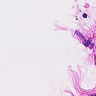
Metastatic tissue present: no